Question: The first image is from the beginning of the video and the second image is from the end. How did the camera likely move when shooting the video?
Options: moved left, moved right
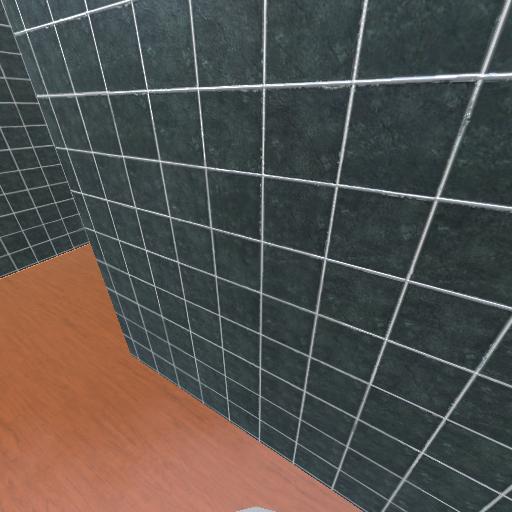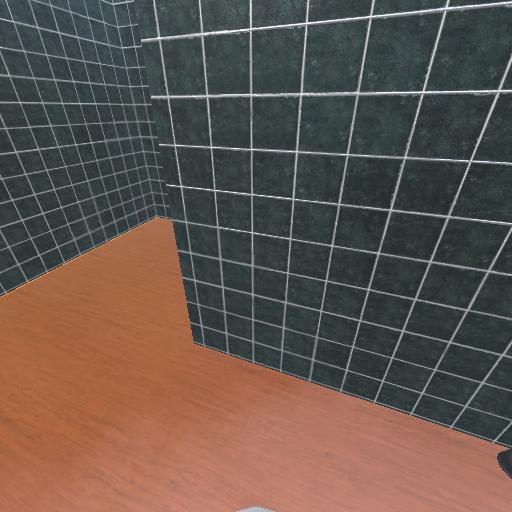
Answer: moved left